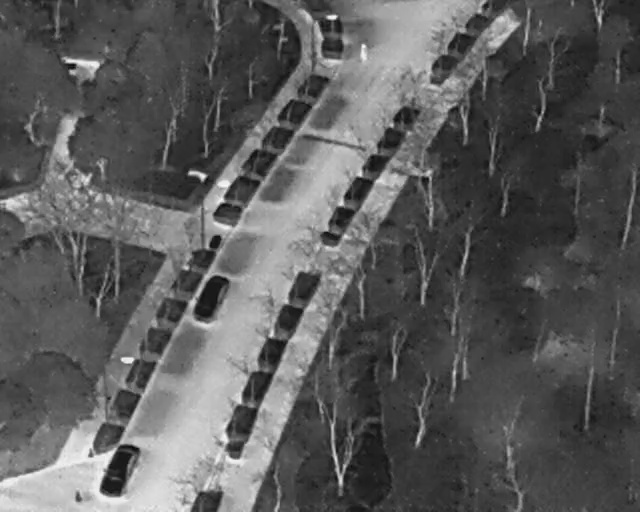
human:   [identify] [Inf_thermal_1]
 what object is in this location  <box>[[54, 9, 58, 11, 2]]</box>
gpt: <ref>1 medium person at the top</ref>